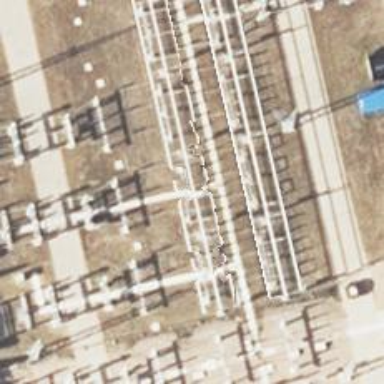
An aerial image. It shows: Power line is depicted.